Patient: sex M, age 77
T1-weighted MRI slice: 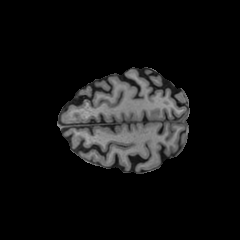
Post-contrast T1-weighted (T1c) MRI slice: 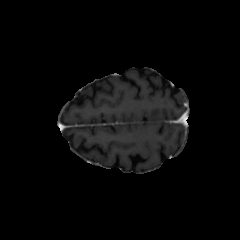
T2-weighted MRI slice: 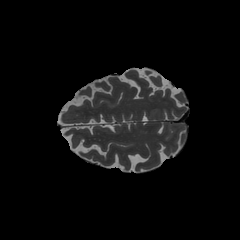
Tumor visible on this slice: no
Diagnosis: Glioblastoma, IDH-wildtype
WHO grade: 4